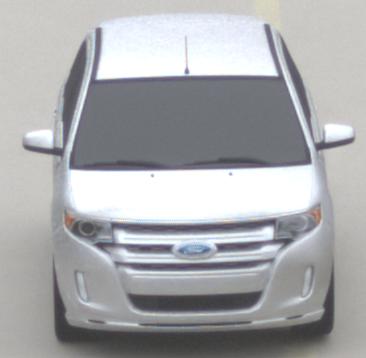
Make: Ford
Model: Edge
Detailed model: Gen. 1 Facelift
Model produced from: 2010
Model produced until: 2015
Doors: 5
Color: white
Road condition: dry road
Daytime: midday
Contrast: low contrast